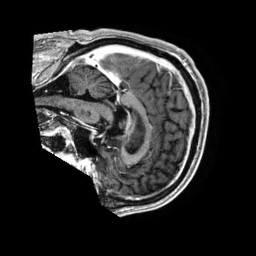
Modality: T1w
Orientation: sagittal
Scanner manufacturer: philips
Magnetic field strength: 1.5 T
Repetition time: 0.007012 s
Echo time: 0.00317 s